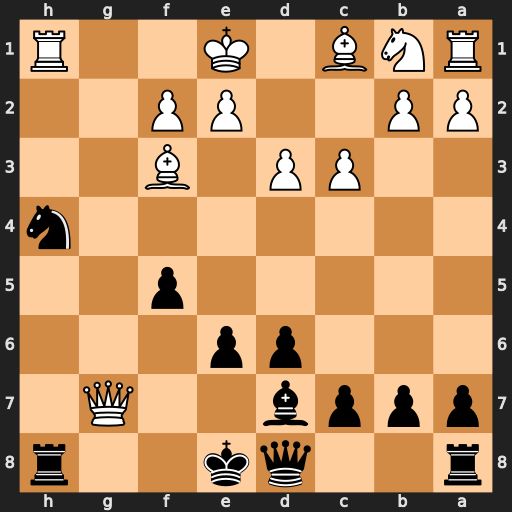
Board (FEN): r2qk2r/pppb2Q1/3pp3/5p2/7n/2PP1B2/PP2PP2/RNB1K2R
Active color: b
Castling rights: KQkq
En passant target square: -
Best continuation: Nxf3+ exf3 Rxh1+ Ke2 Qe7